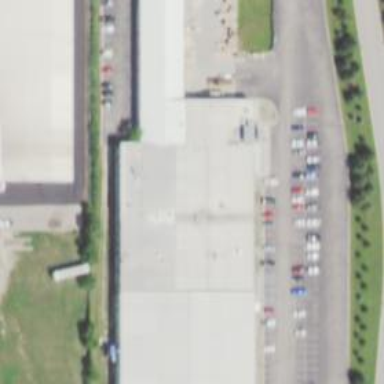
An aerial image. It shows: Manufacturing building.